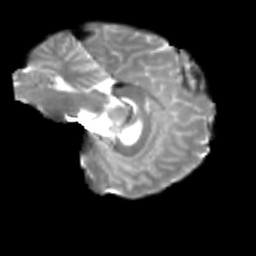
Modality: T2w
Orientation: sagittal
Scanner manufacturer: siemens
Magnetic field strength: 3 T
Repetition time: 4 s
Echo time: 0.0594 s